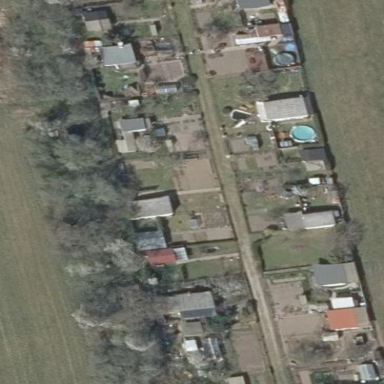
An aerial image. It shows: Allotments area.